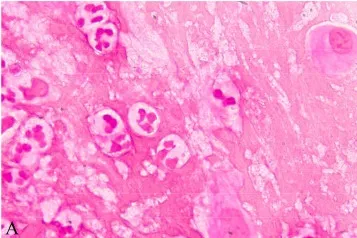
(A) Gram-stained corneal scrapings showing unstained "ghost" bacilli.
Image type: pathology (pas)